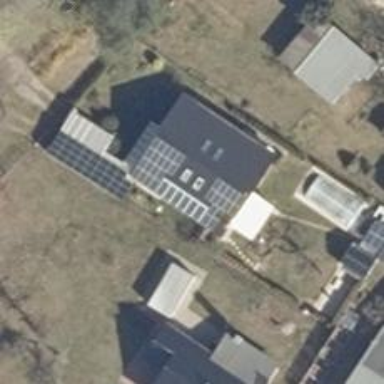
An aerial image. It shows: Small solar photovoltaic panel used as generator to produce electricity.